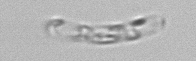
Label: Guinardia_striata